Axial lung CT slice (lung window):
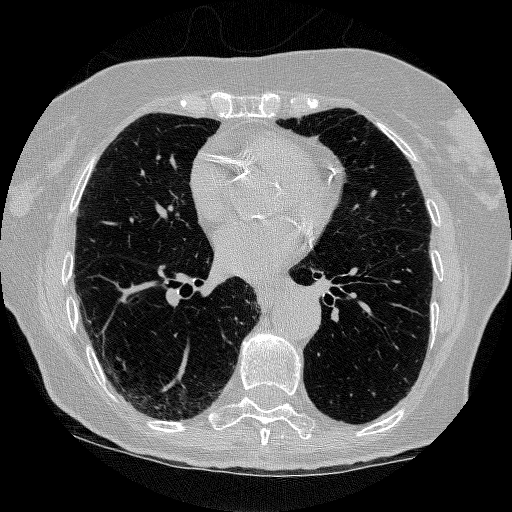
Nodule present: no